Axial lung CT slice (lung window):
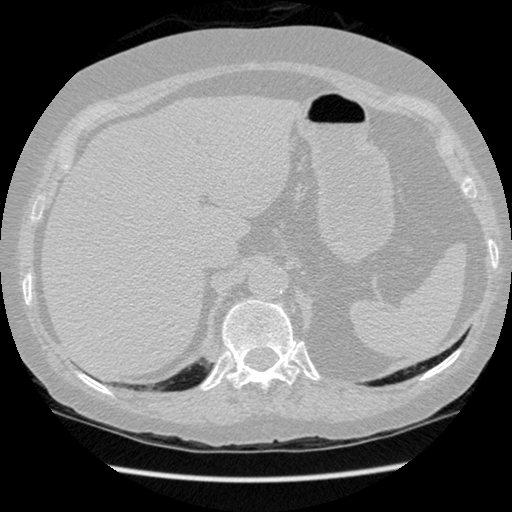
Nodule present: no